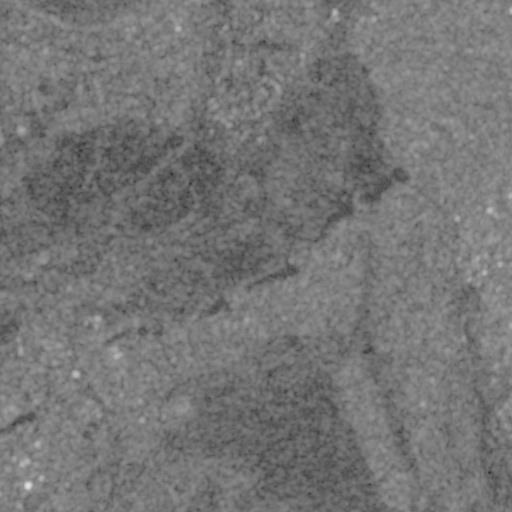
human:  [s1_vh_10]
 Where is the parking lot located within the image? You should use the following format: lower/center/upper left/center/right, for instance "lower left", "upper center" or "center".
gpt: The parking lot is located in the upper center of the image.
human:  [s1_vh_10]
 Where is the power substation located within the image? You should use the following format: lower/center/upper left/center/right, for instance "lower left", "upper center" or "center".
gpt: The power substation is located in the upper center of the image.
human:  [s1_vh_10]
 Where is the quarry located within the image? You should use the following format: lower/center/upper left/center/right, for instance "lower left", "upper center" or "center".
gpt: The quarry is located in the lower right of the image.
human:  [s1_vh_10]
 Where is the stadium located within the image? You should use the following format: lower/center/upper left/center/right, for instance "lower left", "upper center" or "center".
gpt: The stadium is located in the center left of the image.
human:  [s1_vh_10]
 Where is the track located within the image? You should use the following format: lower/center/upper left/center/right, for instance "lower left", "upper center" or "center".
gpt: The track is located in the upper center of the image.
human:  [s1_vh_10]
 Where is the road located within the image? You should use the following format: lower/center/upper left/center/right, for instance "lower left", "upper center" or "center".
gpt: There is no road in the image.

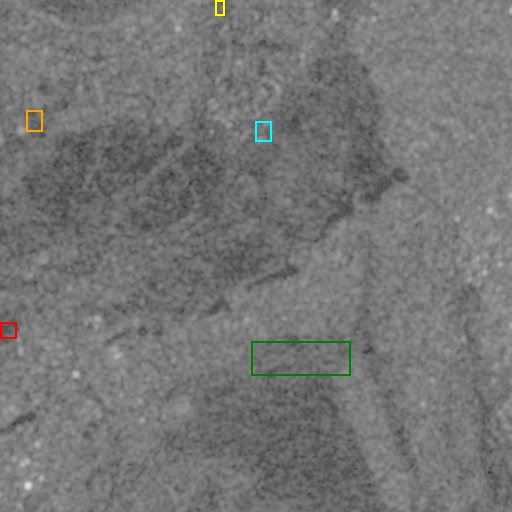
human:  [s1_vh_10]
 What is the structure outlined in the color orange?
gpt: The structure outlined in orange is a park.
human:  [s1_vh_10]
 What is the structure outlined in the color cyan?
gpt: The structure outlined in cyan is a parking lot.
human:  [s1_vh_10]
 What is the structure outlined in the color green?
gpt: The structure outlined in green is a quarry.
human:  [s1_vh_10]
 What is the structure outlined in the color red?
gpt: The structure outlined in red is a stadium.
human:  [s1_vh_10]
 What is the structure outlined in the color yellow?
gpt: The structure outlined in yellow is a track.
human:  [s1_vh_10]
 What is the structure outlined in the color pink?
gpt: There is no pink outline.